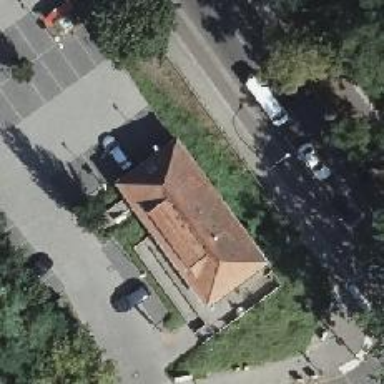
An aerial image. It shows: Bakery.